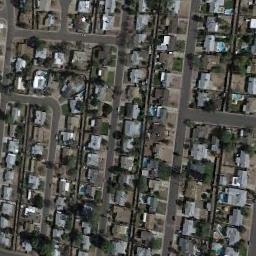
Label: residential